Question: I'm trying to create a cfg generating following language:

Is This language context-free and could be generated by a cfg? if yes , how could the grammar generating this language be created?
I'm not experienced so much in creating cfg's for cfl's. I would be glad if any help or solution is given
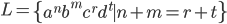
Answer: To start you off, do you know how to create a CFG for the language '{a^n d^t | n = t}'? This will be your starting point.
'''
S -> aSd | epsilon
'''
From here, you need to extend what happens when there are more 'a's than 'd's, or more 'd's than 'a's. The goal will always be to make sure that for every 'a' or 'b' consumed on the left, a 'c' or 'd' is consumed on the right.
'''
S -> aSd | aAc | bDd | epsilon
'''
'A' is the case where there are more 'a's than 'd's, 'D' is the other case. In each of these, you you need to consume a left character for every right character.
There's an additional case, which is the case that either or both of 'n' and 't' are '0'. I'll leave it to you to determine how to handle that.
Then you'll have to deal with running out of one side's character. For example, if you're in state 'A', you expect to match 'a's with 'c's until the 'a's run out and turn into 'b's. Something like,
'''
A -> aAc | bCc
'''
I'll leave the rest to you to figure out.